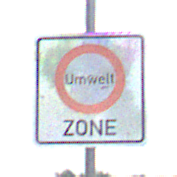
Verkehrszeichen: BeginnUmweltzone
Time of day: MorningAfternoon
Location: Outdoor (Nature)
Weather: PartlyCloudy
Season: NotSpecified
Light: Natural